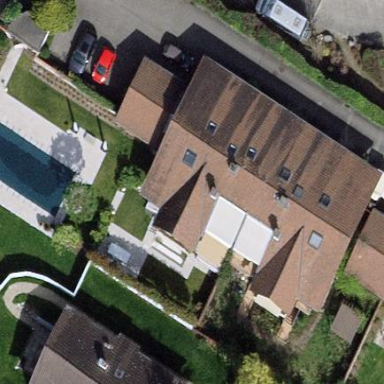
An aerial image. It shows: Garden enclosed by fence.